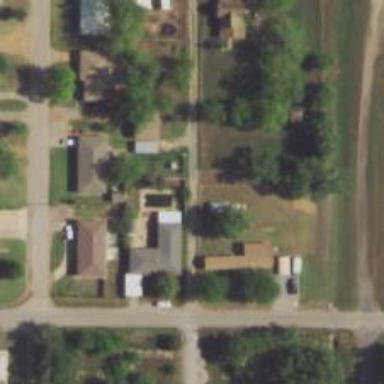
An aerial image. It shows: Alley classified as service road.